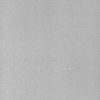
Label: dusty